A spectrogram of one vibration snapshot from a rotating-machine test bench is shown (time on one axis, frequency on the other). What is the most likely rotor condition (normal, misalignment, unbalance, looseness)?
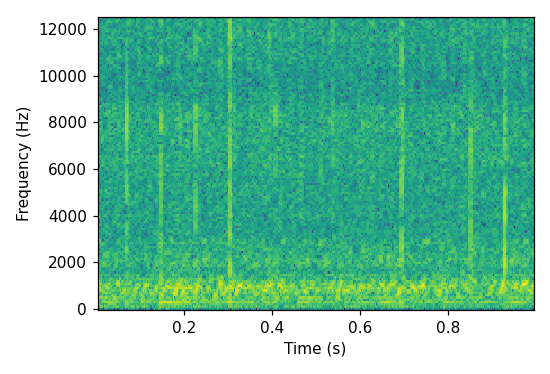
Answer: misalignment